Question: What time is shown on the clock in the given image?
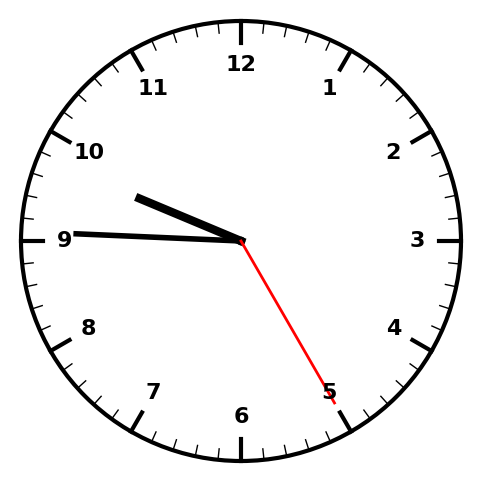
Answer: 09:45:25